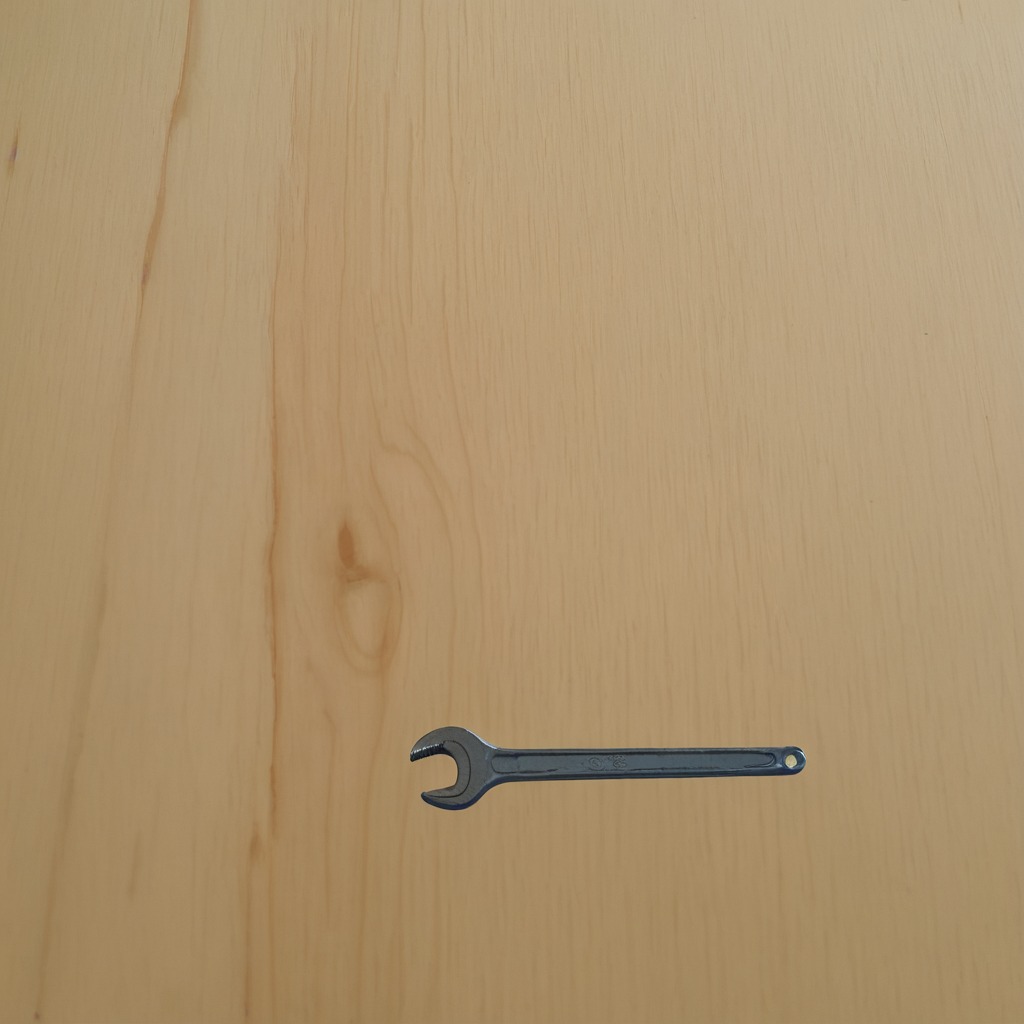
A wrench lies on a plywood surface in a paint workshop lit by afternoon window light.